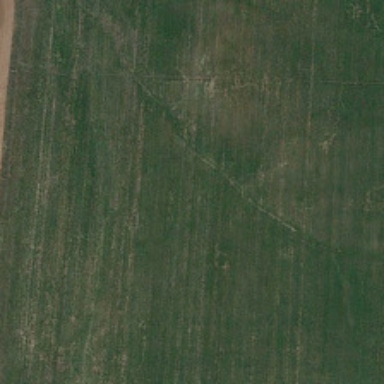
It is a piece of green meadow .